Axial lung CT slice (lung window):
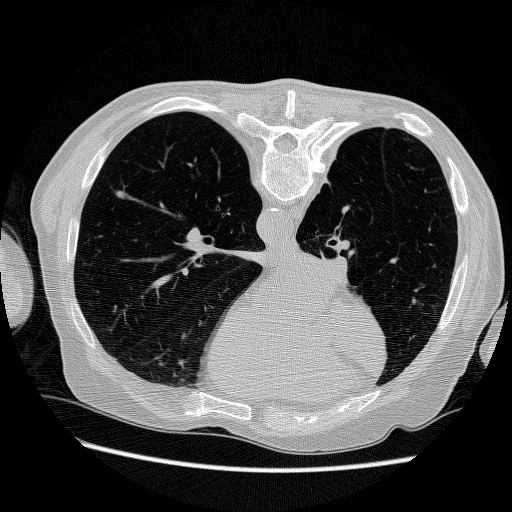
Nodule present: yes
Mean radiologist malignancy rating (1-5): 3